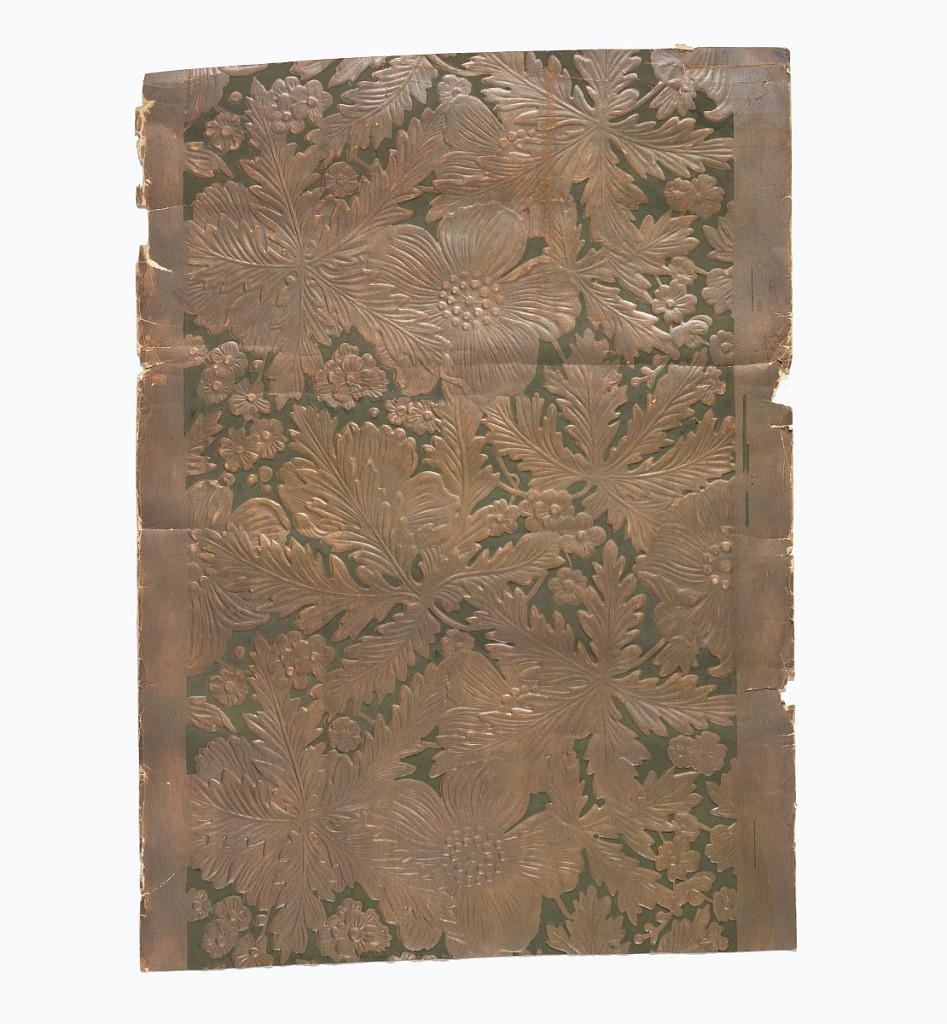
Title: Sidewall
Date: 1875–99
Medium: Block-printed paper, embossed
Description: Embossed large blossoms and oak-leaf type foliage. Ragged edges, printed in taupe mica on dark green.